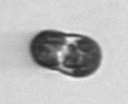
Label: Mesodinium